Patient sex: M
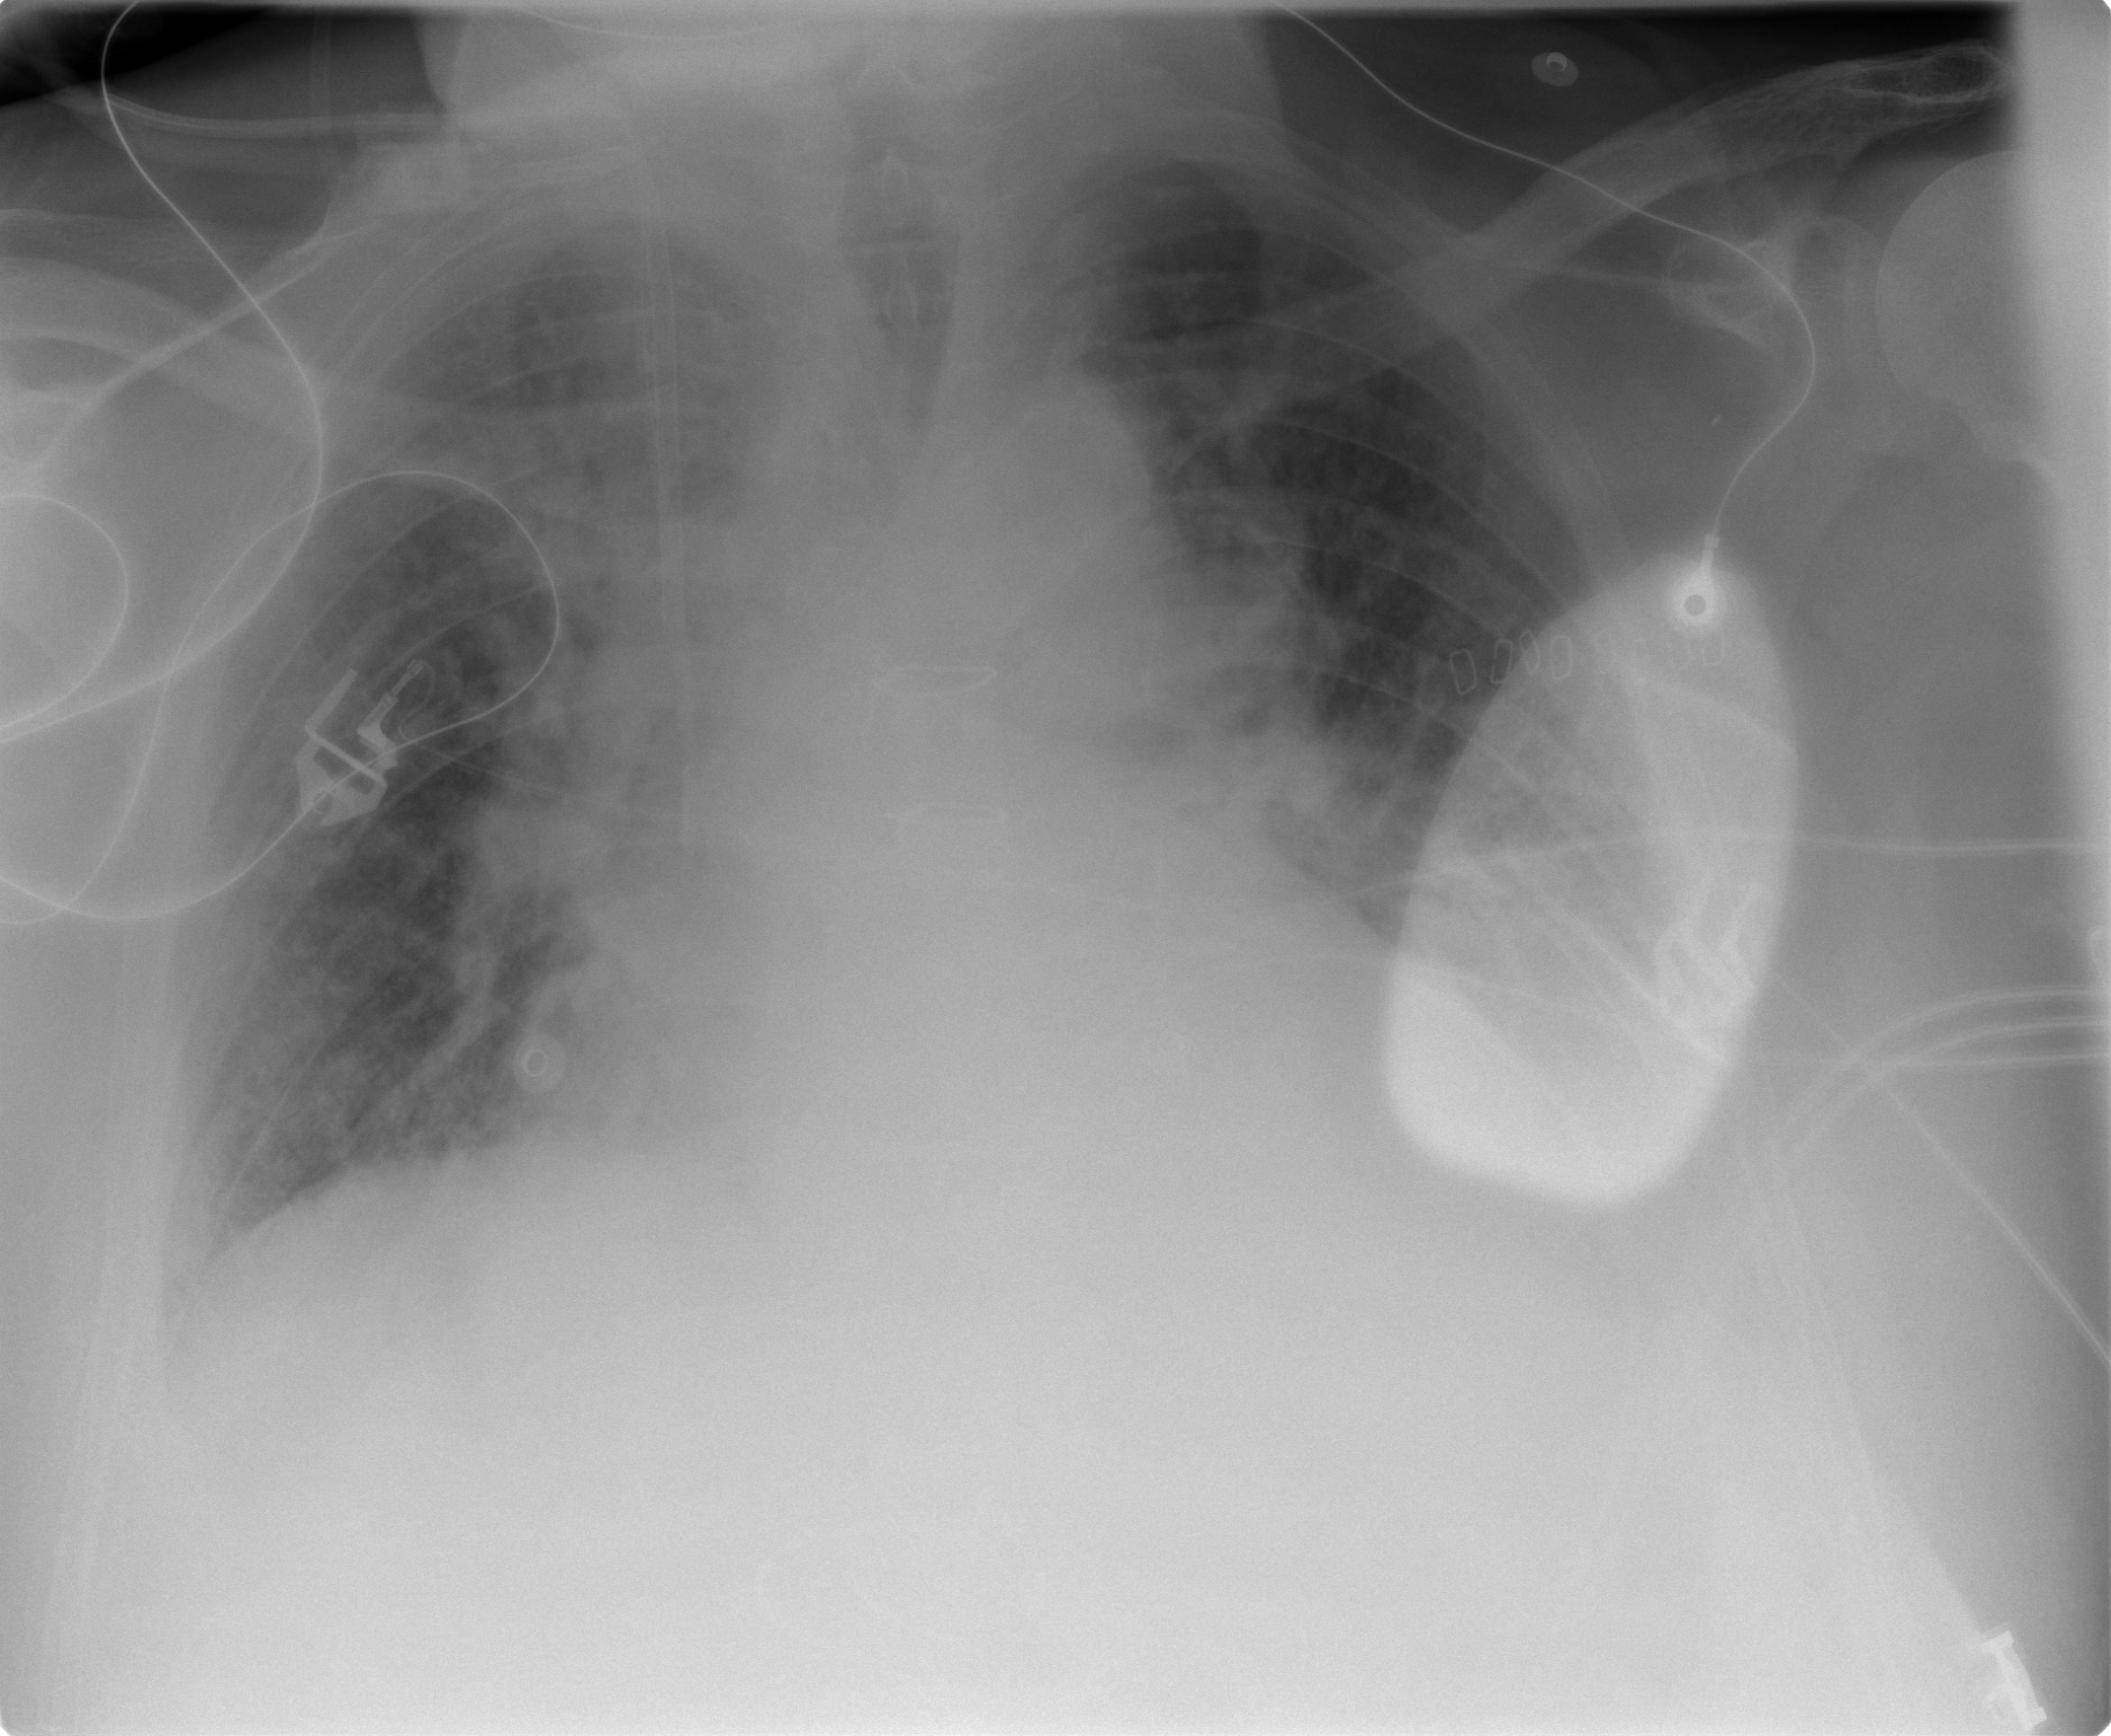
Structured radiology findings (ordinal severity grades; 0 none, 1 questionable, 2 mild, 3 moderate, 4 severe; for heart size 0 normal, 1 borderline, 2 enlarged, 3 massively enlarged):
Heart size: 2
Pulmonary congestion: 3
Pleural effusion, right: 0
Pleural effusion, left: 1
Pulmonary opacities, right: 0
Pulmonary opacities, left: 0
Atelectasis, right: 0
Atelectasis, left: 2